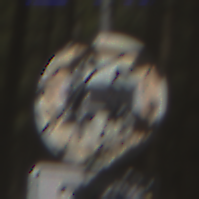
Verkehrszeichen: VerbotFuerKraftfahrzeugeUeberDreiKommaFuenfTonnen
Zusatzzeichen unten: SonstigeBeschraenkungen4
Umgebung: Outdoor, Nature
Tageszeit: MorningAfternoon
Wetter: Overcast
Licht: Natural
Jahreszeit: Winter
Kontrast: LowContrast